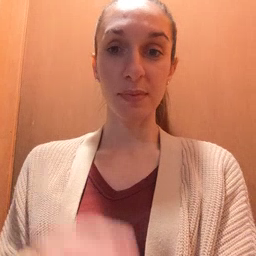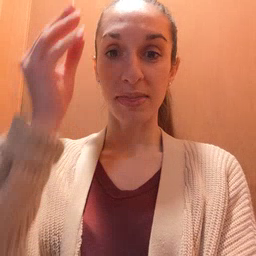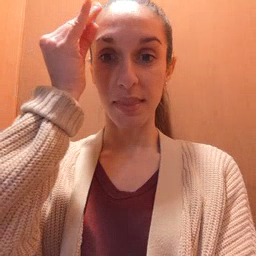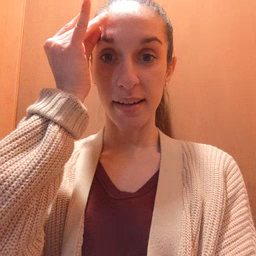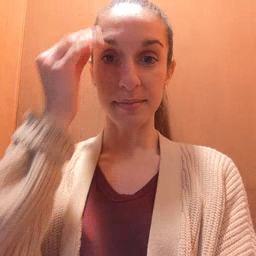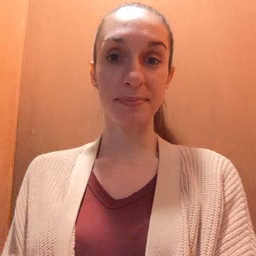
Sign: think